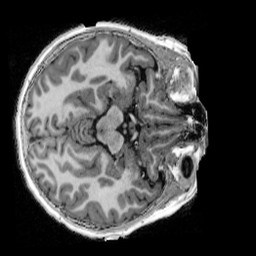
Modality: UNIT1_denoised
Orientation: axial
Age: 11
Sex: female
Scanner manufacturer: siemens
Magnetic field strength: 3 T
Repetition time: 4 s
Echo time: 0.00303 s